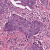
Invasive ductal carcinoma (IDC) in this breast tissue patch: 1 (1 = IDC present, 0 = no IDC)